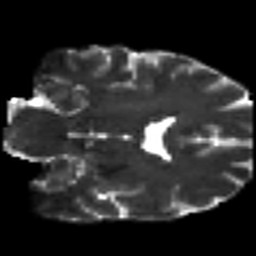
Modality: T2w
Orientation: coronal
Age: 49
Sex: male
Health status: ill
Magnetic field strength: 3 T
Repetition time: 8.4 s
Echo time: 0.0926 s